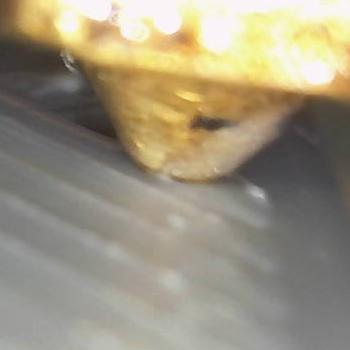
Flow rate: 100%